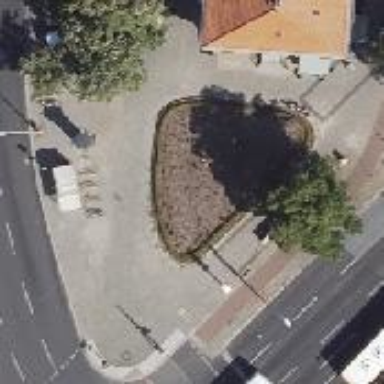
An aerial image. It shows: Flowerbed that is used for landscaping or gardening purposes.